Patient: sex M, age 49
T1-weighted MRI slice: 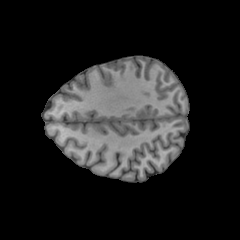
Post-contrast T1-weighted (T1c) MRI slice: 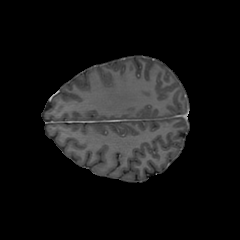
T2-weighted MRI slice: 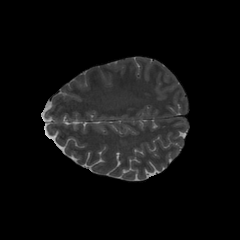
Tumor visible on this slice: no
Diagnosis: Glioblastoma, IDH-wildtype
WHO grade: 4